Interaction volume radius: 10 \u00c5
Interaction volume height: 15 \u00c5
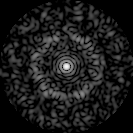
Disorder parameter: 0.8146